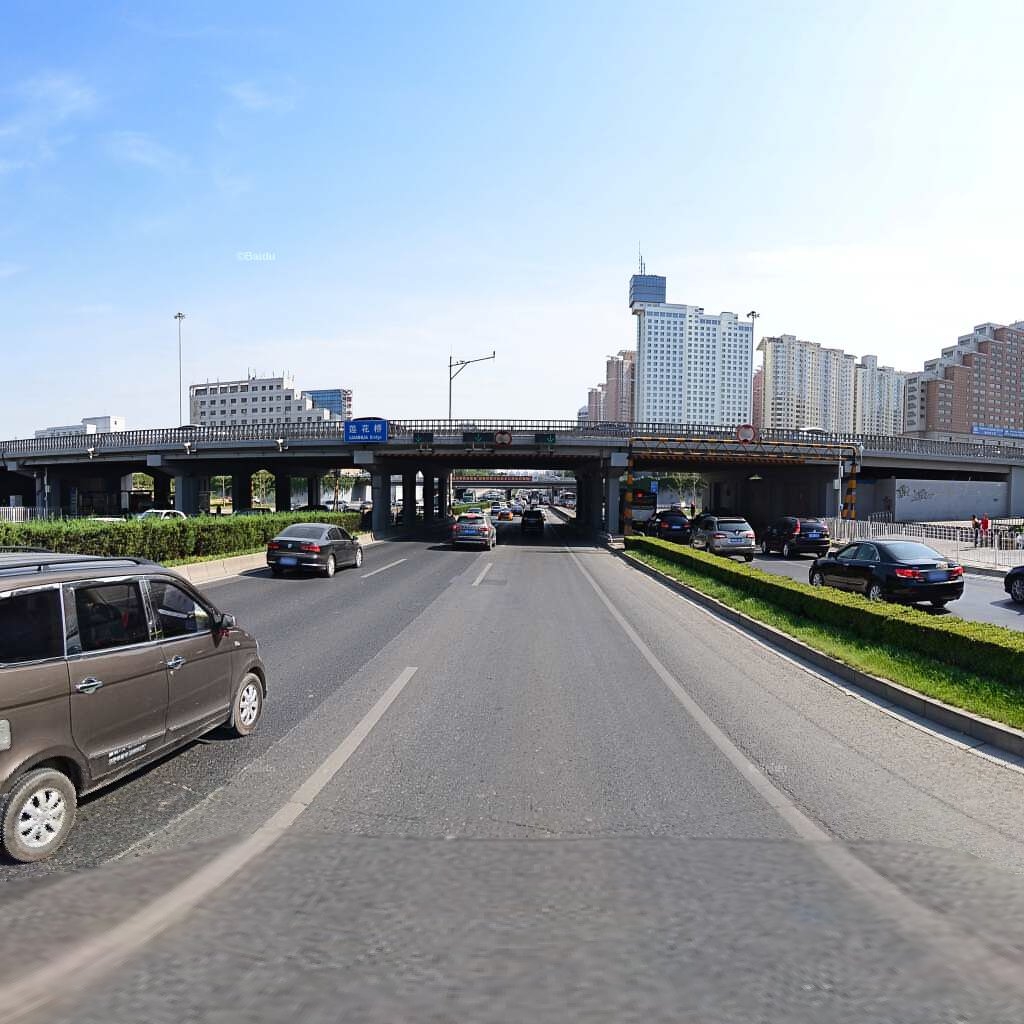
Region: Haidian
Road damage annotations: longitudinal crack, transverse crack